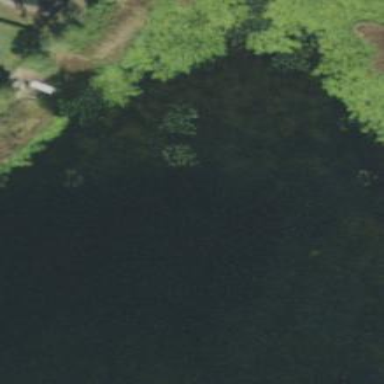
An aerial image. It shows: Pond surrounded by natural water.